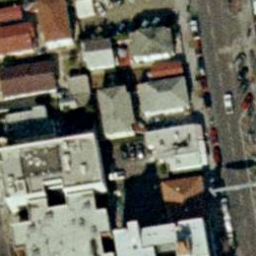
Label: buildings